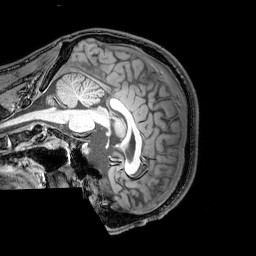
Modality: T1w
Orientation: sagittal
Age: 24
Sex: male
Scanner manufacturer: philips
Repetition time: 0.008098 s
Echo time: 0.00371 s